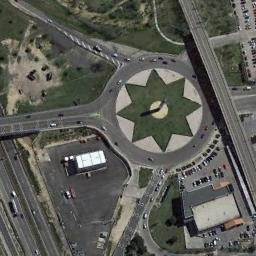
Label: roundabout